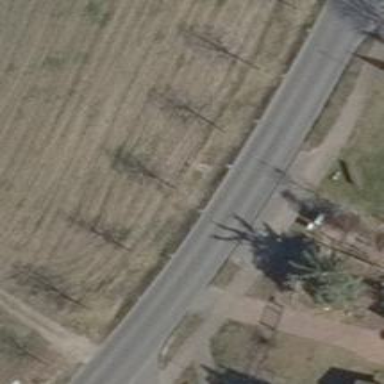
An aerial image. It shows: Avenue lined with trees.